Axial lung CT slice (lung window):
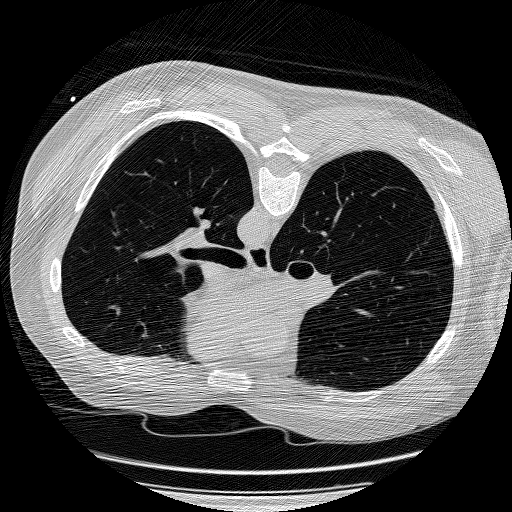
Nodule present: no